Field crop: maize
Growth stage: 2
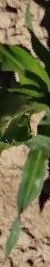
Species: maize